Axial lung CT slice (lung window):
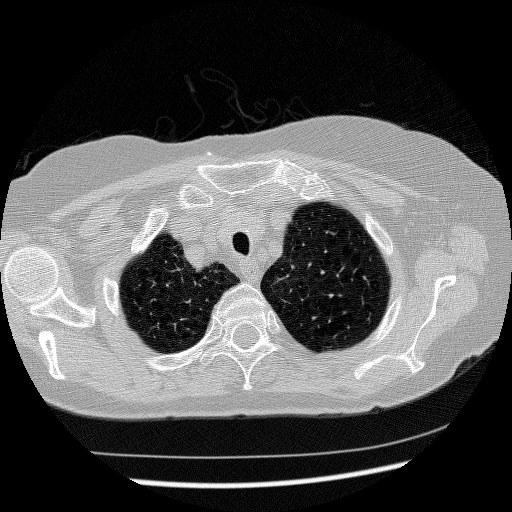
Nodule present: no